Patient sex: F
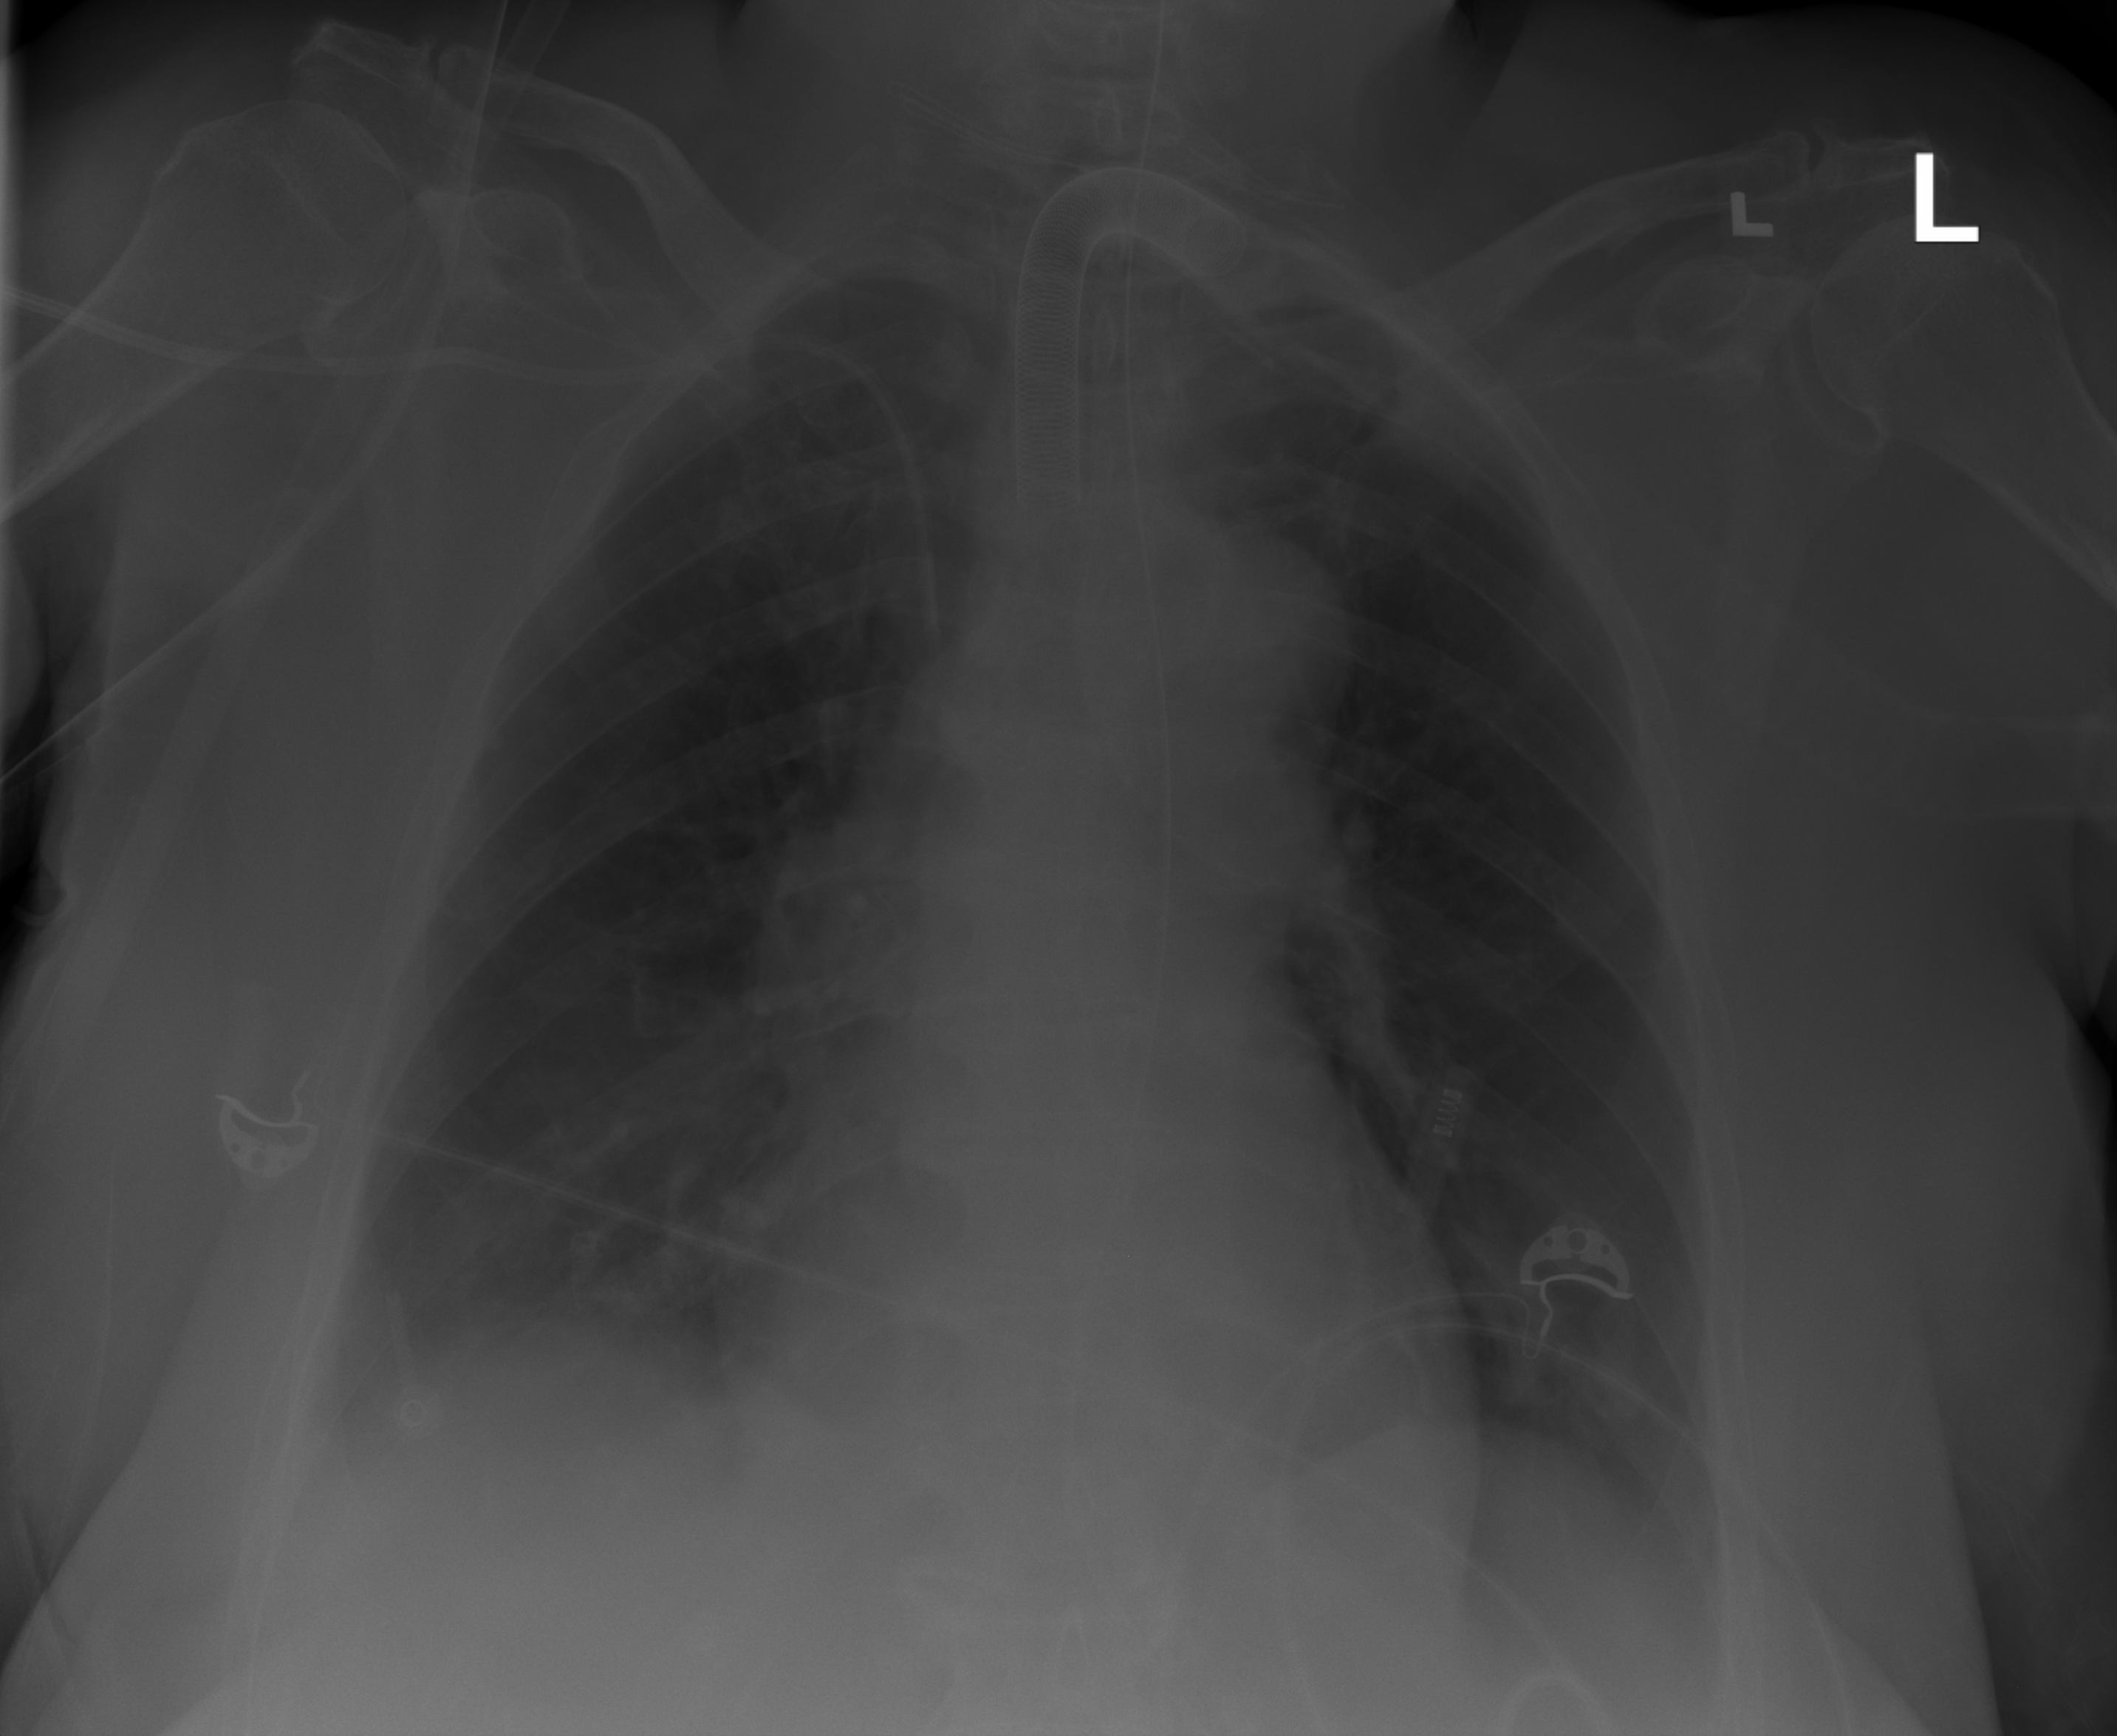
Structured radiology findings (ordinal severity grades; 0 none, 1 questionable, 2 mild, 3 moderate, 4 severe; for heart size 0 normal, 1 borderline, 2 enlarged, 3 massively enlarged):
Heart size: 0
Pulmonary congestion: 0
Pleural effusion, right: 2
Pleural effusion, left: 2
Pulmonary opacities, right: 2
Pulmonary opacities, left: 0
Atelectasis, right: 2
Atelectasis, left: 0